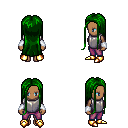
a pixel art fantasy rpg character, female body template, human, dark skin, steel chest armor, magenta pants, green extra-long hairstyle, white cloth bracers, gold boots, four views (front, back, left, right), 2x2 character sprite sheet, small pixel art, hard edges, no anti-aliasing